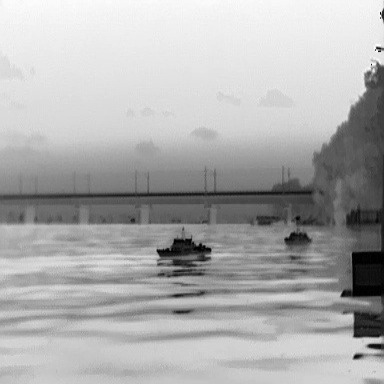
There are two warships in the infrared image.